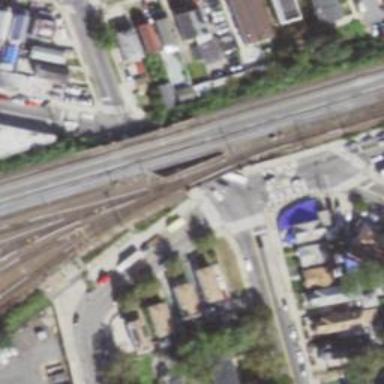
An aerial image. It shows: Bridge over electrified railway tracks.